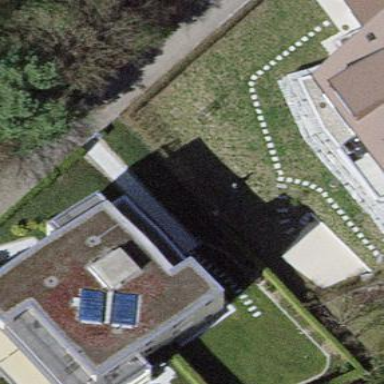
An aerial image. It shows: Building with flat roof.